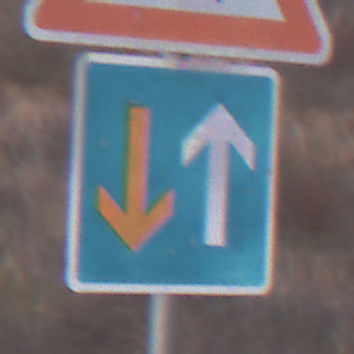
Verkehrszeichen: VorrangVorGegenverkehr
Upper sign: FussgaengerRechts
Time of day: SunriseSunset
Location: Outdoor (Suburban)
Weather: PartlyCloudy
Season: NotSpecified
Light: Natural